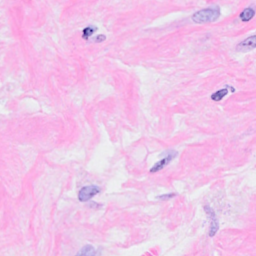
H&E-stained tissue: Breast